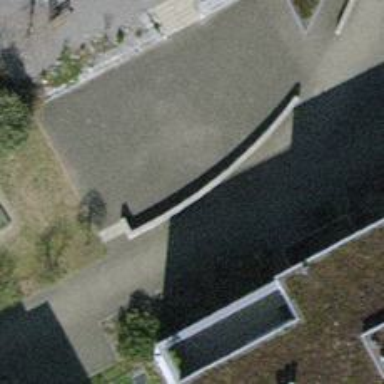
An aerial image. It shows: Wall is shown in the image.